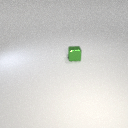
small green metal cube